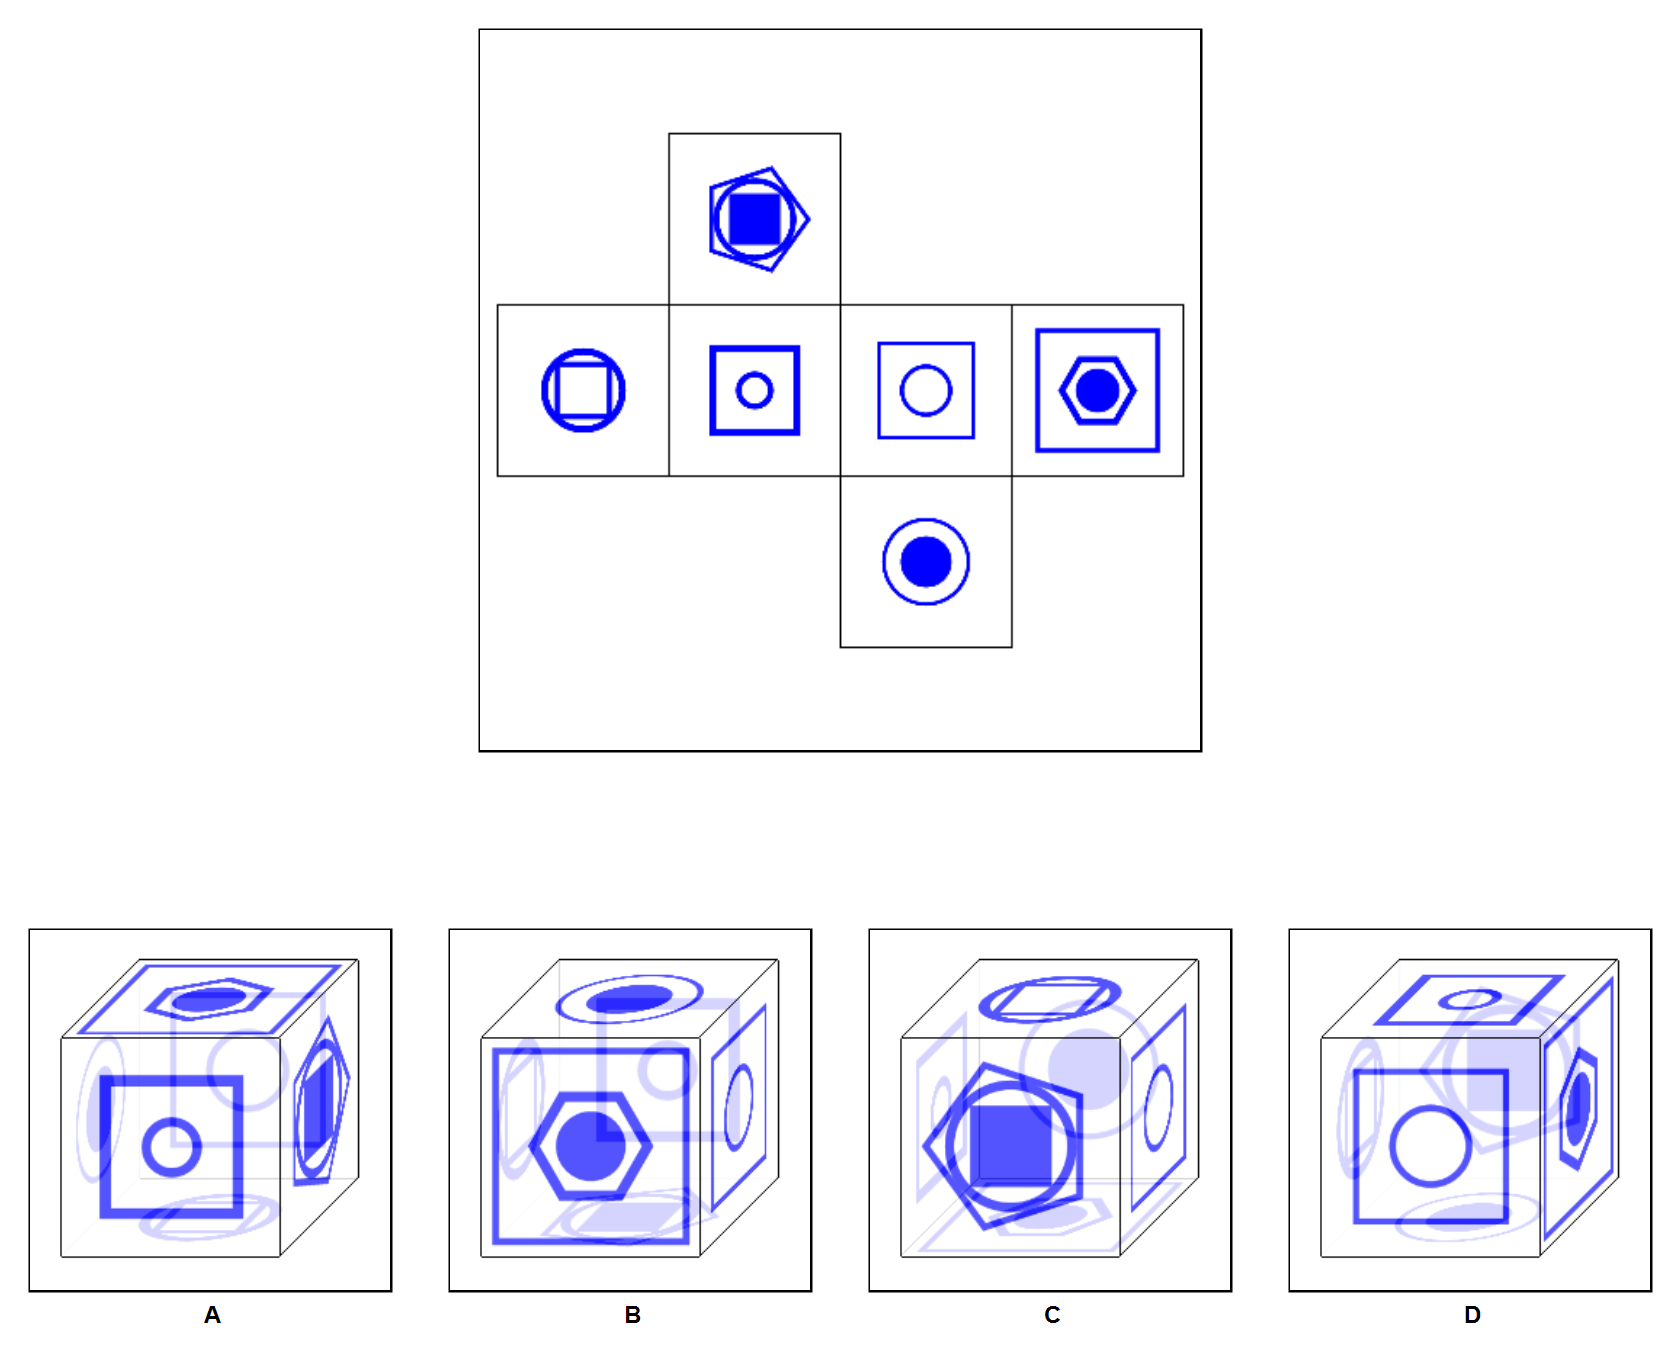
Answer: B